Interaction volume radius: 10 \u00c5
Interaction volume height: 30 \u00c5
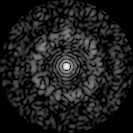
Disorder parameter: 0.7903